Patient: sex F, age 76
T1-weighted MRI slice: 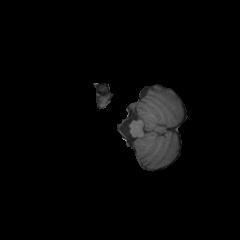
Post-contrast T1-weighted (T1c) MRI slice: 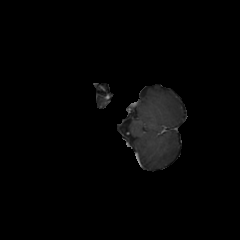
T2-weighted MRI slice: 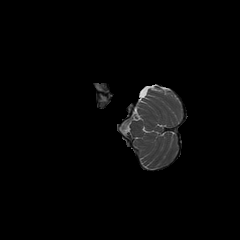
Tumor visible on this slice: no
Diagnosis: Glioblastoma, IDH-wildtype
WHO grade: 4